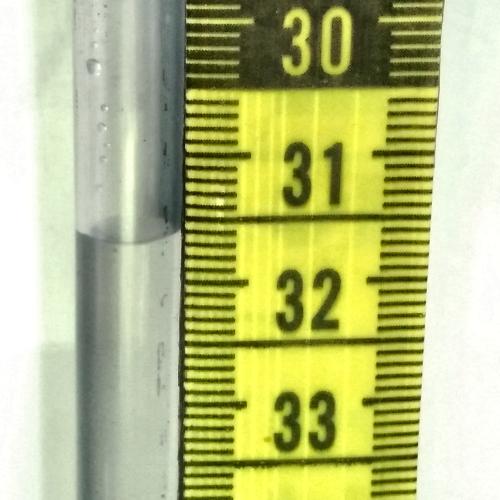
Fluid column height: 31.6 cm